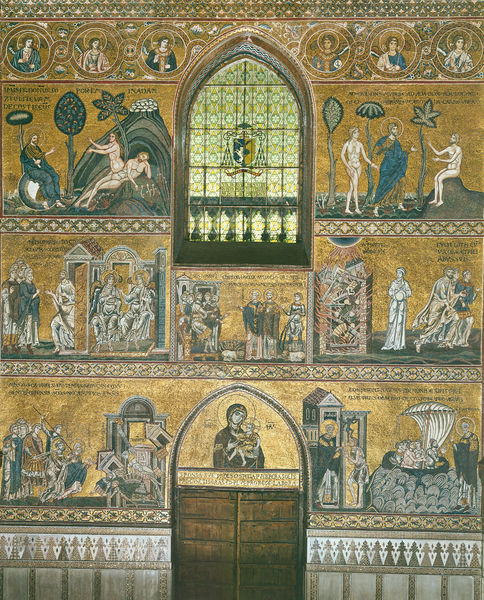
Titel: Mosaiken im Sanktuarium und Langhaus des Doms von Monreale
Standort: Monreale, Dom (EU - I - Sizilien)
Schlagwörter: baum, himmel, meer, bäume, grün, fenster, glas, tür, wand, kirche, gold, rund, schiff, wellen, italien, figuren, wann, tor, adam, eva, paradies, mosaik, pforte, jesus, mittelalter, fresken, palmen, heilige, maria, madonna, butzenscheiben, adam und eva, holztür, terrakotta, zyklus, ravenna, mosaiken, maria und jesus, figurenbänder, farbe fenster